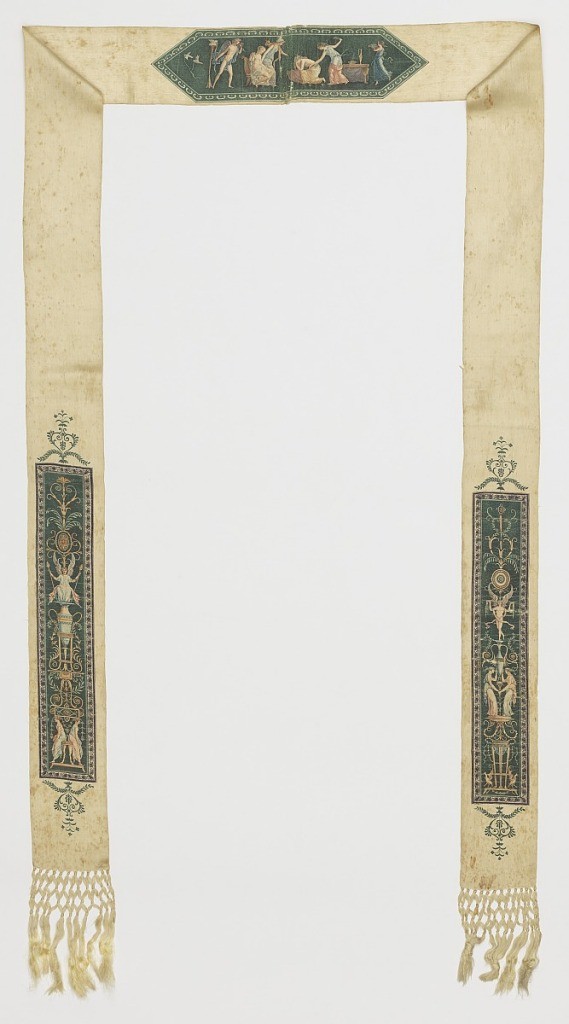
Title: The Chastisement of Psyche
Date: early 19th century
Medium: silk Technique: printed on 4&1 satin
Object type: Sash
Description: Long and narrow sash printed with images taken from Pompeiian wall paintings.